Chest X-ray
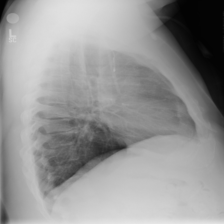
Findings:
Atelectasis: negative
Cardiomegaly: negative
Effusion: negative
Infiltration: negative
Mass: negative
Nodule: negative
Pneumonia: negative
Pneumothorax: negative
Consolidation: negative
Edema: negative
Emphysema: negative
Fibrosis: negative
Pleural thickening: negative
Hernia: negative